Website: walmart
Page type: payment
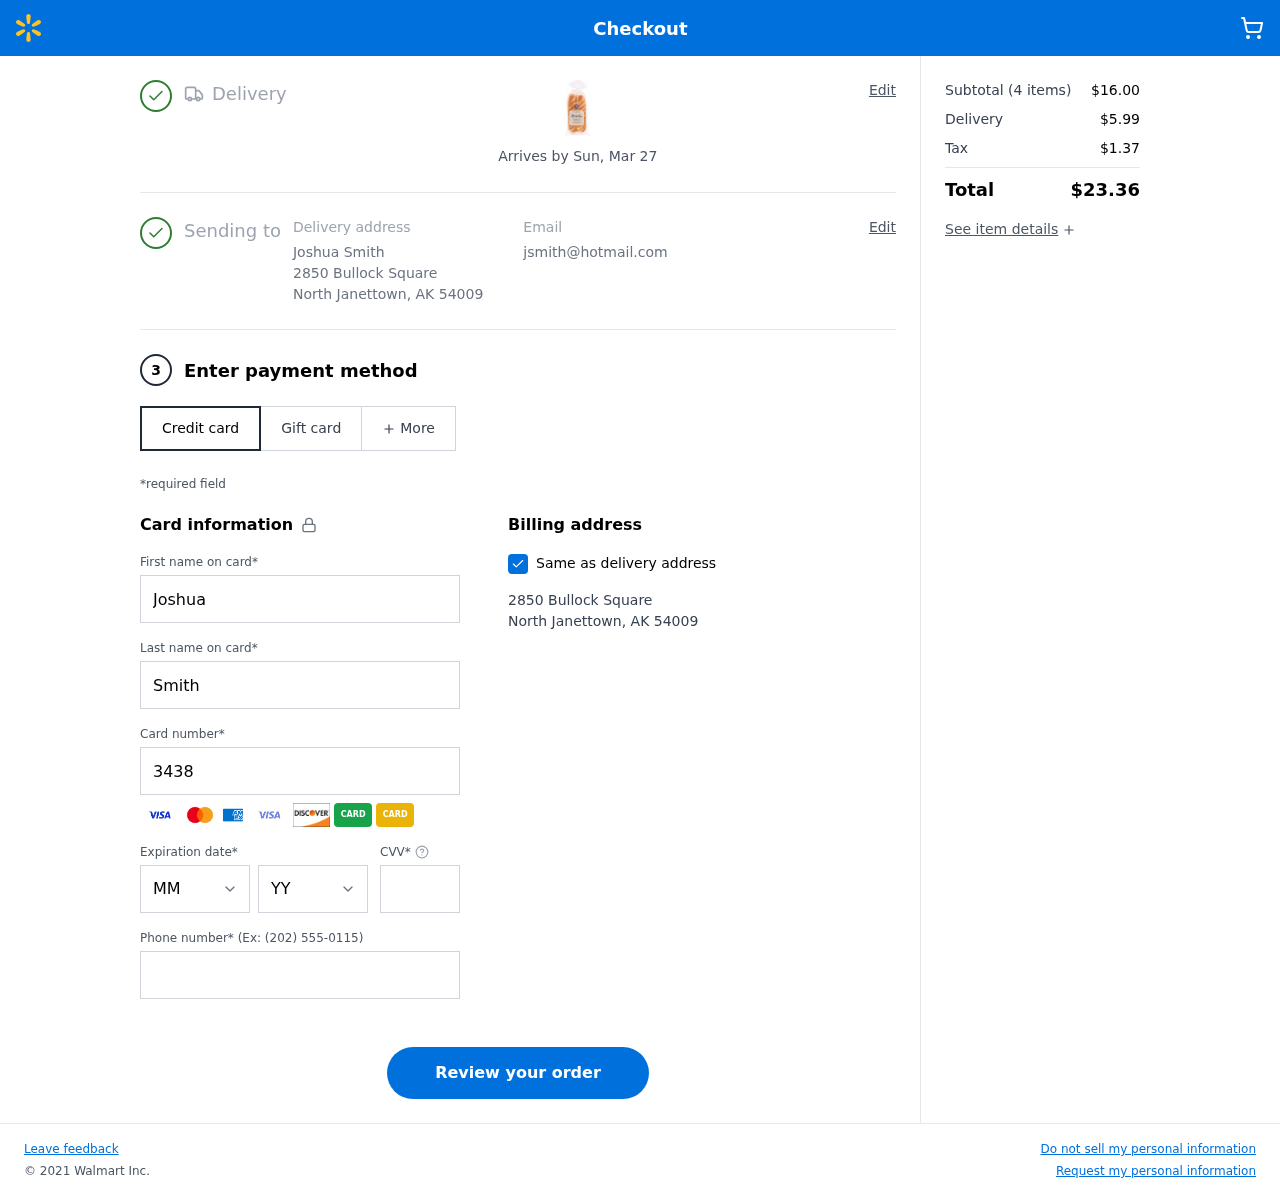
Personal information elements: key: PII_CARD_CVV
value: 1521
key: PII_CARD_EXPIRY_MONTH
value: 01
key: PII_CARD_EXPIRY_YEAR
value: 30
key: PII_CARD_NUMBER
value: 3438 9902 1948 089
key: PII_CITY
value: North Janettown
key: PII_EMAIL
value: jsmith@hotmail.com
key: PII_FIRSTNAME
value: Joshua
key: PII_FULLNAME
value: Joshua Smith
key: PII_LASTNAME
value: Smith
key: PII_PHONE
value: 5972588340
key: PII_POSTCODE
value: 54009
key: PII_STATE_ABBR
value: AK
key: PII_STREET
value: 2850 Bullock Square
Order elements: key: ORDER_DELIVERY_DATE
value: Arrives by Sun, Mar 27
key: ORDER_NUM_ITEMS
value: (4 items)
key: ORDER_SUBTOTAL
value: $16.00
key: ORDER_SHIPPING_COST
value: $5.99
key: ORDER_TAX
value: $1.37
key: ORDER_TOTAL
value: $23.36